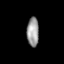
Tissue: lung
Cell type: T cells
Senescence score: 0.2086
Nuclear area (px): 341
Mean DAPI intensity: 155.006